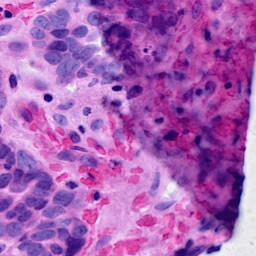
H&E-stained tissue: Ovarian